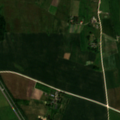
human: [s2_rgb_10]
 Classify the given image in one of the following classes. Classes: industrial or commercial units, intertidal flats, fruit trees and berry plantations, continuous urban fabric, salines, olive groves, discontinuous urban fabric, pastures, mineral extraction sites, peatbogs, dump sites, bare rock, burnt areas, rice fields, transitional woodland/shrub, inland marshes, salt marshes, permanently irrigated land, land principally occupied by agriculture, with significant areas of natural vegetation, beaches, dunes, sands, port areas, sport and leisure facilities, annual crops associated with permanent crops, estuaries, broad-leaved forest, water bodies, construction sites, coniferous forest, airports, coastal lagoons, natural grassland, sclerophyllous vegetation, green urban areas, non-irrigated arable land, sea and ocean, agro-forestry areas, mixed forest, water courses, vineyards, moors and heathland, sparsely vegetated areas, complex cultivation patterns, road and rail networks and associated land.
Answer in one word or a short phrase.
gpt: non-irrigated arable land, pastures, complex cultivation patterns, broad-leaved forest